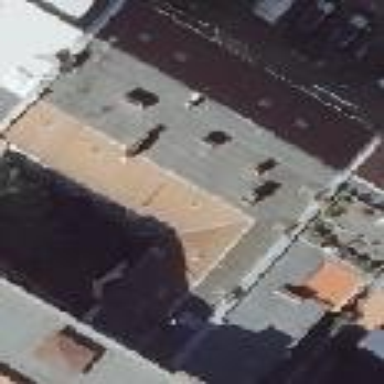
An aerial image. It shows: Residential building with red gambrel roof made of roof tiles. The building itself is grey in color.